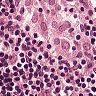
Metastatic tissue present: no